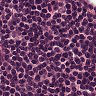
Metastatic tissue present: no